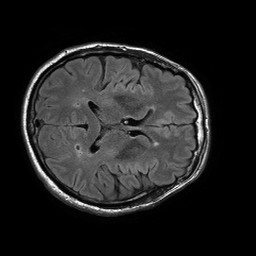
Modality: FLAIR
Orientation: axial
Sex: male
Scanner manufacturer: philips
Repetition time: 11 s
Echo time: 0.125 s